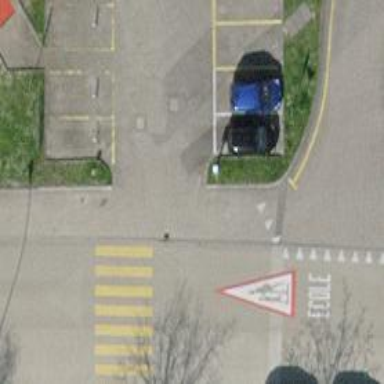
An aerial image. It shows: Asphalt footpath with unmarked crossing.